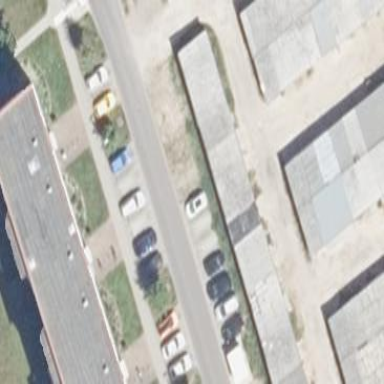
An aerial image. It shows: Garage building.